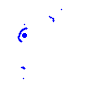
Particle: pion